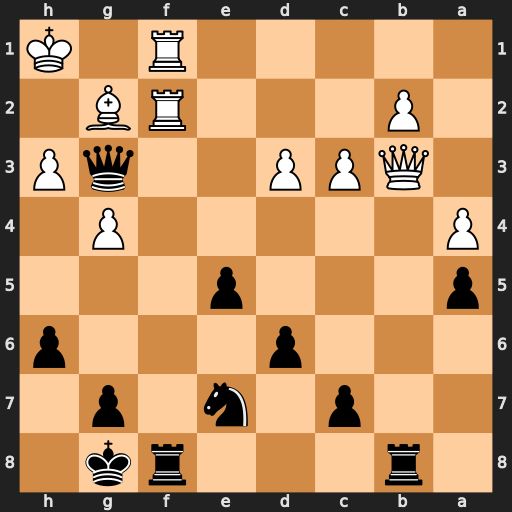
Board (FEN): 1r3rk1/2p1n1p1/3p3p/p3p3/P5P1/1QPP2qP/1P3RB1/5R1K
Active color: b
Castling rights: -
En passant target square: -
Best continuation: Rxb3 Rxf8+ Kh7 Be4+ Ng6 R8f3 Qh4